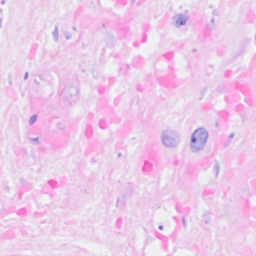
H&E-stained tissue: Breast